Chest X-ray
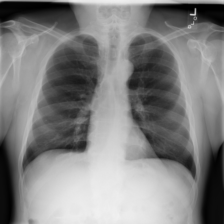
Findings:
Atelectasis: negative
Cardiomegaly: negative
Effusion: negative
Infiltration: negative
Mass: negative
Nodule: negative
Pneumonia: negative
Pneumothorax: negative
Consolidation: negative
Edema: negative
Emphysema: negative
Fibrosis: negative
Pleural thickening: negative
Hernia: negative